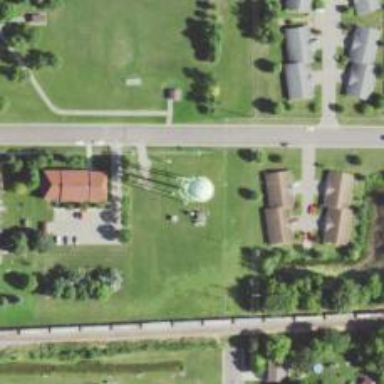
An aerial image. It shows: Water tower that is man-made.